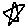
Label: star